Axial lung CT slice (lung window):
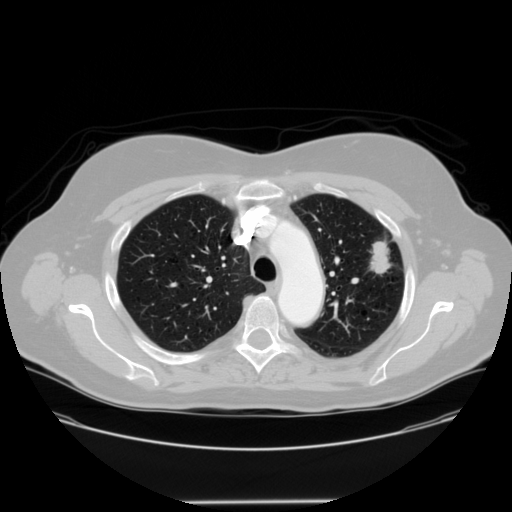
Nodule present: yes
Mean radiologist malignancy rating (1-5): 4.75